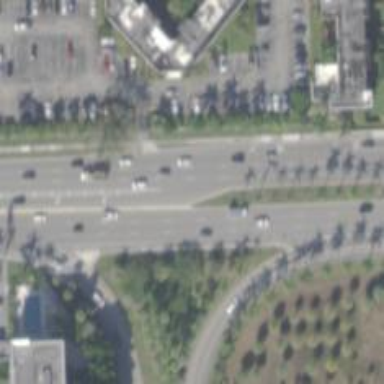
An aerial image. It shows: Primary highway with separate asphalt sidewalk.